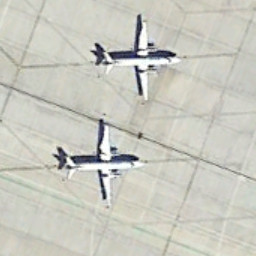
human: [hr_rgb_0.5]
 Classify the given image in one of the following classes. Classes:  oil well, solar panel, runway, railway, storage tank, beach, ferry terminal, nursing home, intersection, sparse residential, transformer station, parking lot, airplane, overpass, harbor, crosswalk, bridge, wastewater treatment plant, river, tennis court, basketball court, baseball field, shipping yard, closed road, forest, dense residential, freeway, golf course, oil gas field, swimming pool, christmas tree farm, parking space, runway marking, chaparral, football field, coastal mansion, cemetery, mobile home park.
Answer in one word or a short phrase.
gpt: airplane